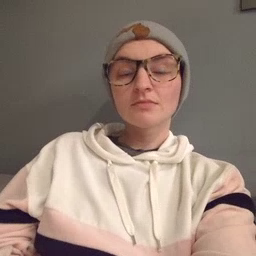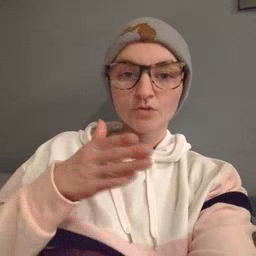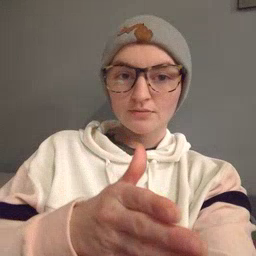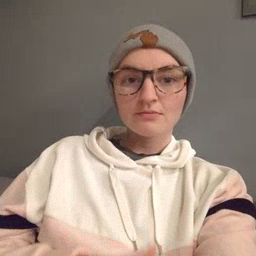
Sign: fish